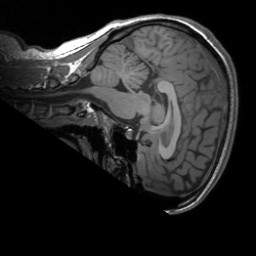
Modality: T1w
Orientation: sagittal
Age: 26
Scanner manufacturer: siemens
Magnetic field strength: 3 T
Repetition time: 1.9 s
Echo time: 0.00252 s